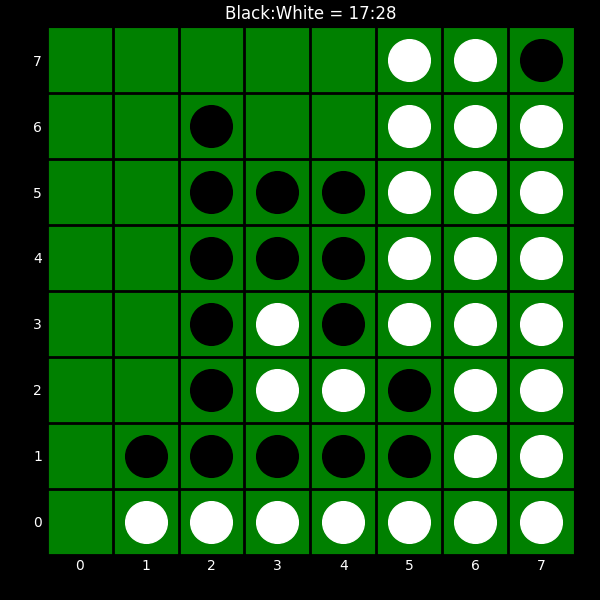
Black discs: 17
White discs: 28